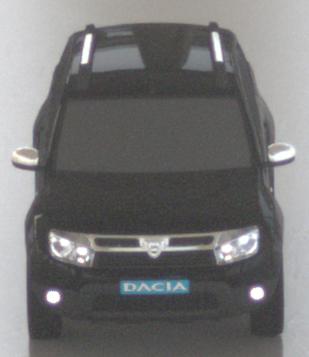
Make: Dacia
Model: Duster dCi 110 FAP
Detailed model: Duster (I)
Model produced from: 2010/06
Model produced until: 2013/11
Doors: 5
Color: black
Road condition: wet road
Daytime: morning or afternoon
Contrast: low contrast